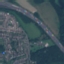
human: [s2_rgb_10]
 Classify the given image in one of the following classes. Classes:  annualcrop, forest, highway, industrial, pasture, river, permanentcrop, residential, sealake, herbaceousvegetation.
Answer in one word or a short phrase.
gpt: Highway